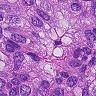
Metastatic tissue present: yes